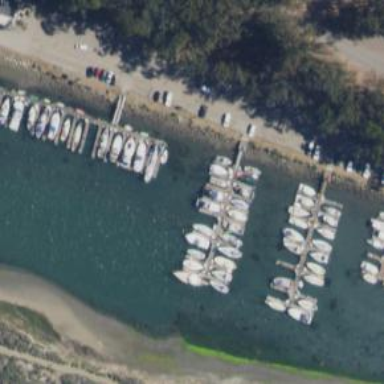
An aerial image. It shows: Pier with mooring facilities.